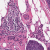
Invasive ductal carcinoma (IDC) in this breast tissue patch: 0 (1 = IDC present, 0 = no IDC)